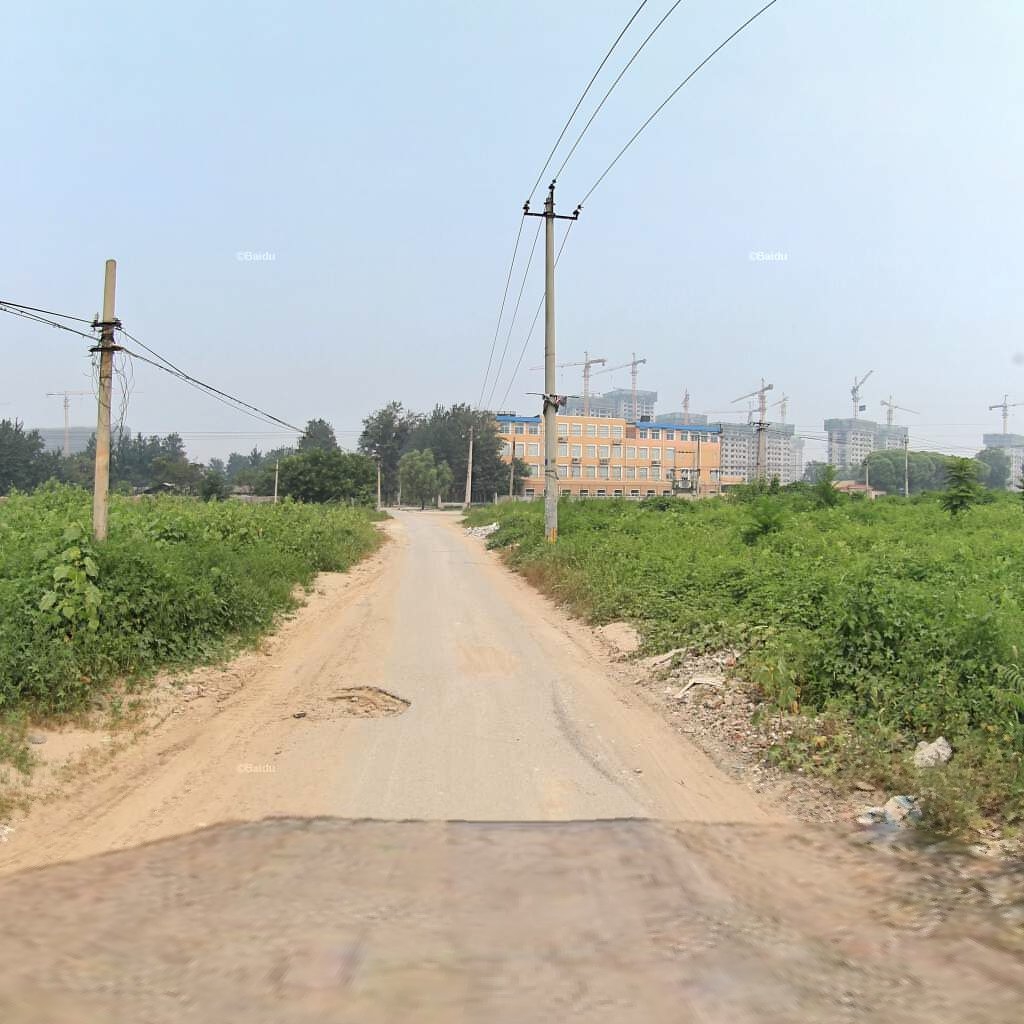
Region: Chaoyang
Road damage annotations: pothole